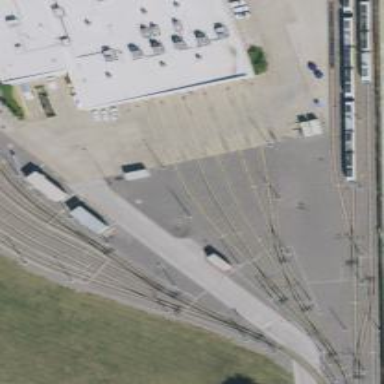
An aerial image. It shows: Light rail service yard with electrified contact lines.